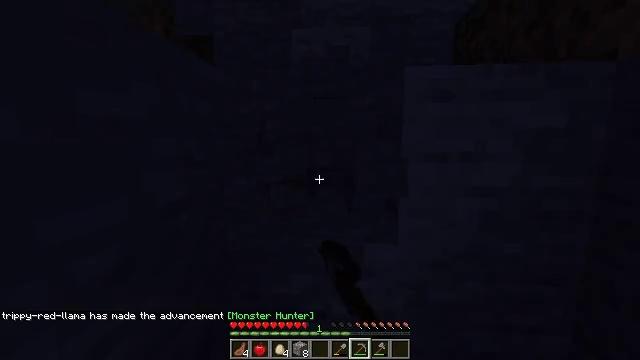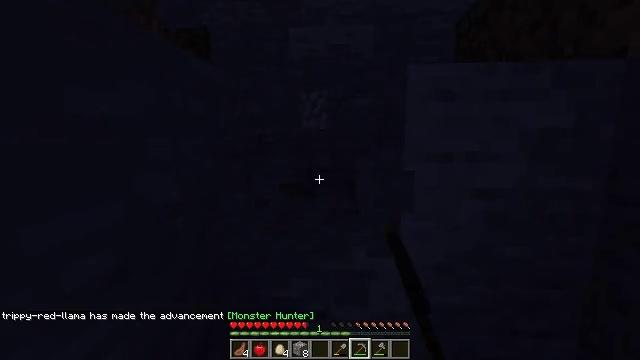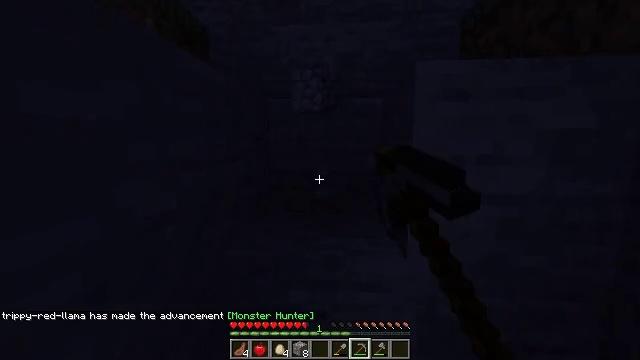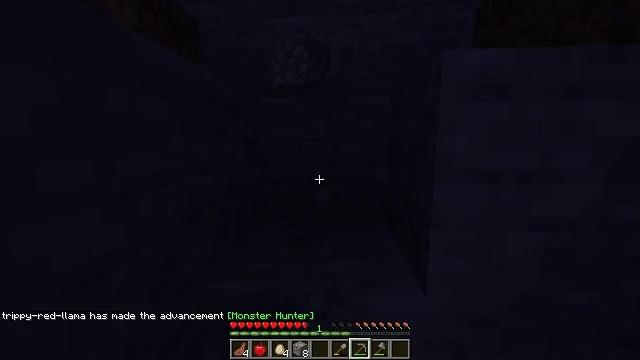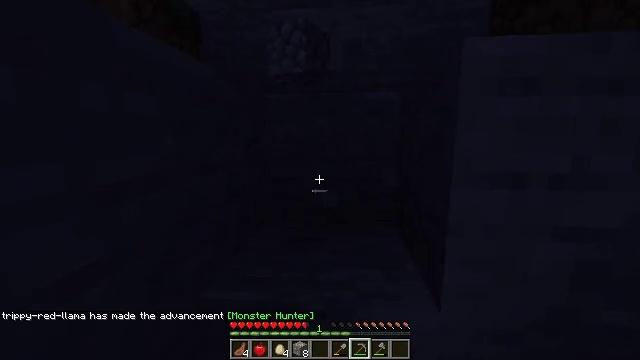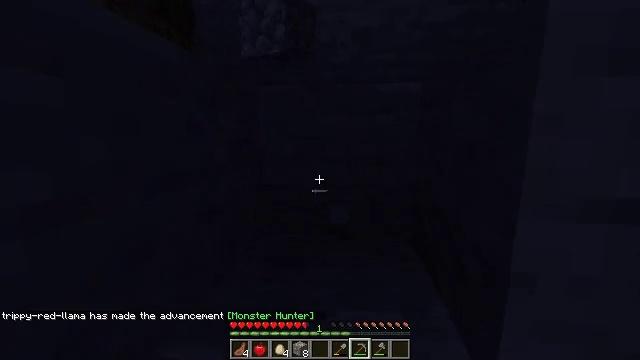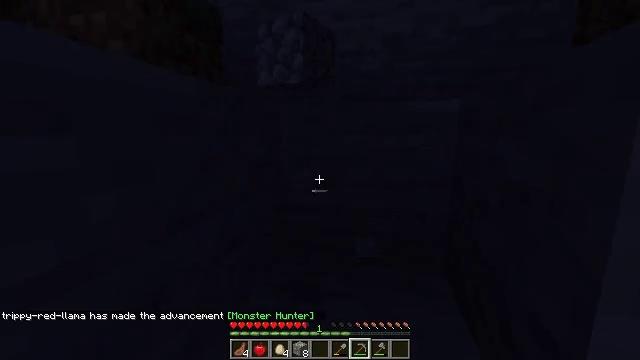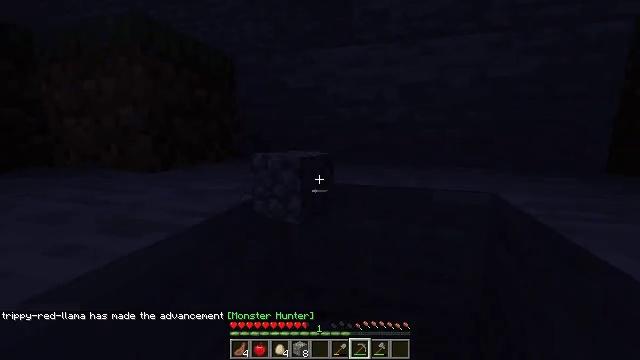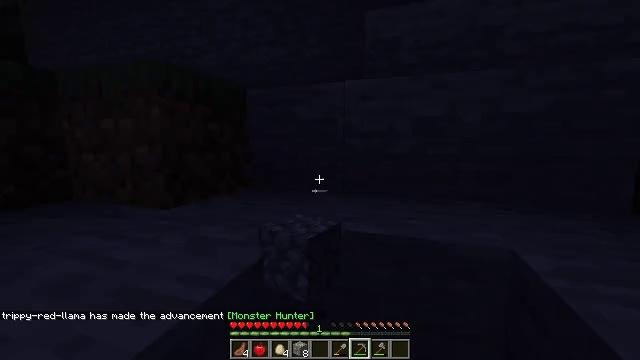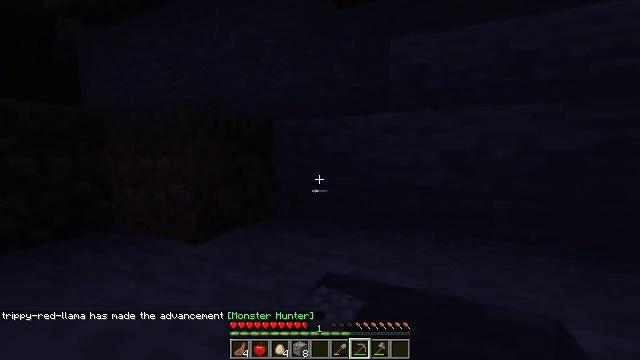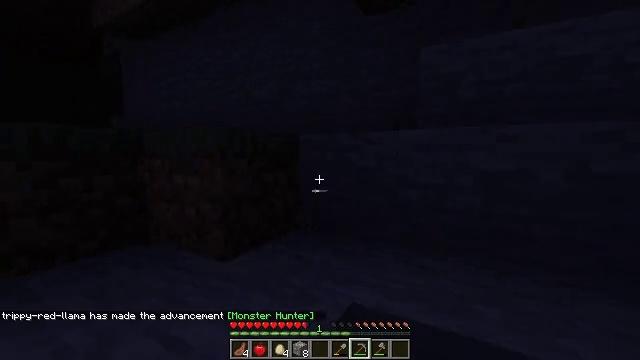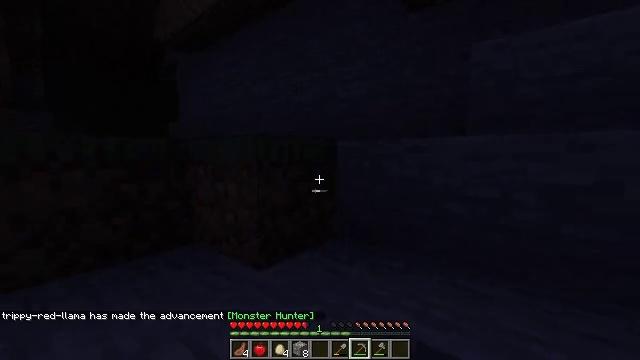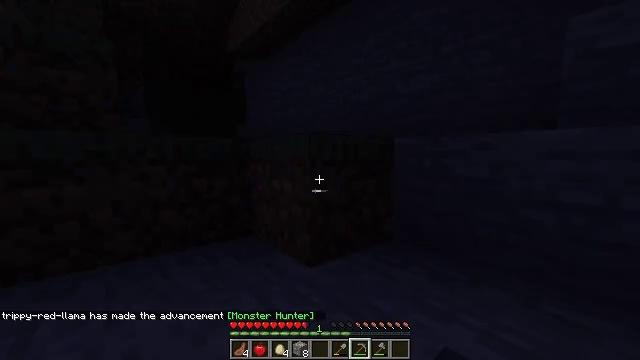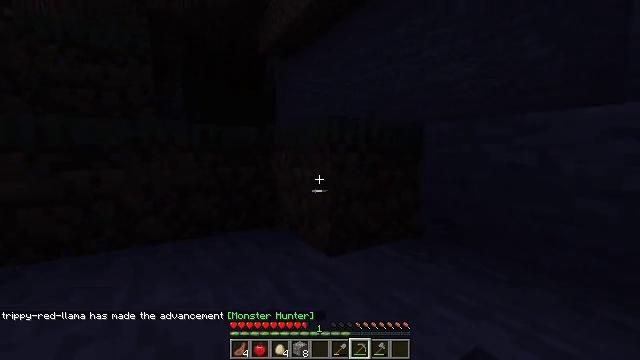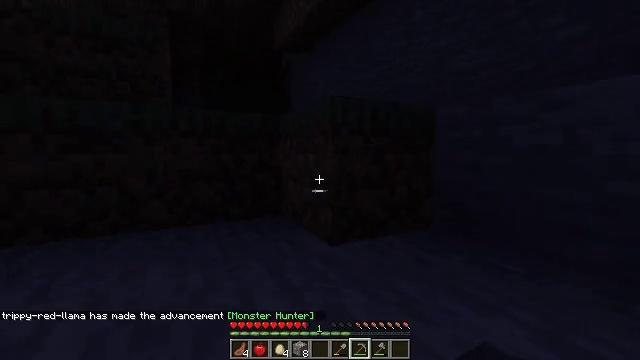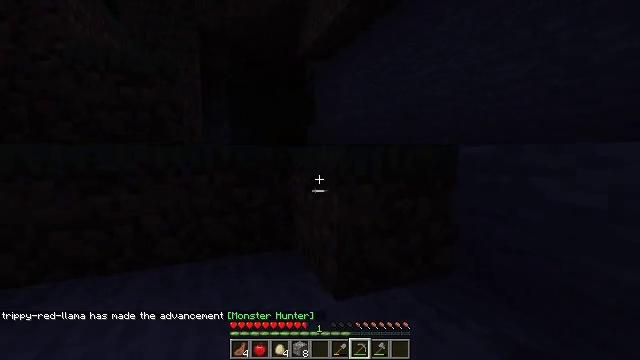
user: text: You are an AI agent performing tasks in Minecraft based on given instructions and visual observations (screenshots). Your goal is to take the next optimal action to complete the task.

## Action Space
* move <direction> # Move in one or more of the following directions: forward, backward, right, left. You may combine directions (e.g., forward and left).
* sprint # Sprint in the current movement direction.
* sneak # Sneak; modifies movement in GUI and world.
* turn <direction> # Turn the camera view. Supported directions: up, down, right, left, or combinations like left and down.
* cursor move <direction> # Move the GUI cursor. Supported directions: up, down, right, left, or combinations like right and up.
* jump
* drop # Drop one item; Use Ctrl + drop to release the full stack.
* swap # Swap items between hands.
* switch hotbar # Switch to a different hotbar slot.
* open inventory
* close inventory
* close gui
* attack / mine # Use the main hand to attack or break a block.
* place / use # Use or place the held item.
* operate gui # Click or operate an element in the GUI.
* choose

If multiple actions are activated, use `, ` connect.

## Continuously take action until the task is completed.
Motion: motion action
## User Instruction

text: Break the birch leaves block.
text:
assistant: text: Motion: move forward, attack / mine
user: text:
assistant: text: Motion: move forward, attack / mine
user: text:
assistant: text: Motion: move forward, attack / mine
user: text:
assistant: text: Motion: move forward, turn left
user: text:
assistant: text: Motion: move forward, turn left
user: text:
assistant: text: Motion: move forward, turn left, jump
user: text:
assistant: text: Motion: move forward, turn left, jump
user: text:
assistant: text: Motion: move forward, turn left and up, jump
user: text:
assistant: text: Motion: move forward and move right, turn left and up, jump
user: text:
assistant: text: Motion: move forward and move right, turn left
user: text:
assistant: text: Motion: move forward and move right, turn left
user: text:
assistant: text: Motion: move forward and move right, turn left
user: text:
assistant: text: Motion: move forward and move right, turn left
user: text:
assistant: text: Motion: move forward and move right, turn left
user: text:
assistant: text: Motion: move forward and move right, turn left, jump
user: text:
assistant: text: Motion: move forward and move right, turn left, jump
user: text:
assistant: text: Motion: move right, turn left, jump
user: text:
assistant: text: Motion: move forward and move right, turn left and up, jump
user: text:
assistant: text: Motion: move forward and move right, turn up
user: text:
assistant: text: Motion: move forward and move right
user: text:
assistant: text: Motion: move forward
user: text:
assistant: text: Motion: move forward
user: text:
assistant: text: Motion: move forward
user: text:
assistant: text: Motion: move forward
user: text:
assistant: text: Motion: move forward, turn left and up
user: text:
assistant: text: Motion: move forward, turn left
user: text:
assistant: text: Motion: move forward, jump
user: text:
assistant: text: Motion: move forward, jump
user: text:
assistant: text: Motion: move forward, jump
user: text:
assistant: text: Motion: move forward and move right